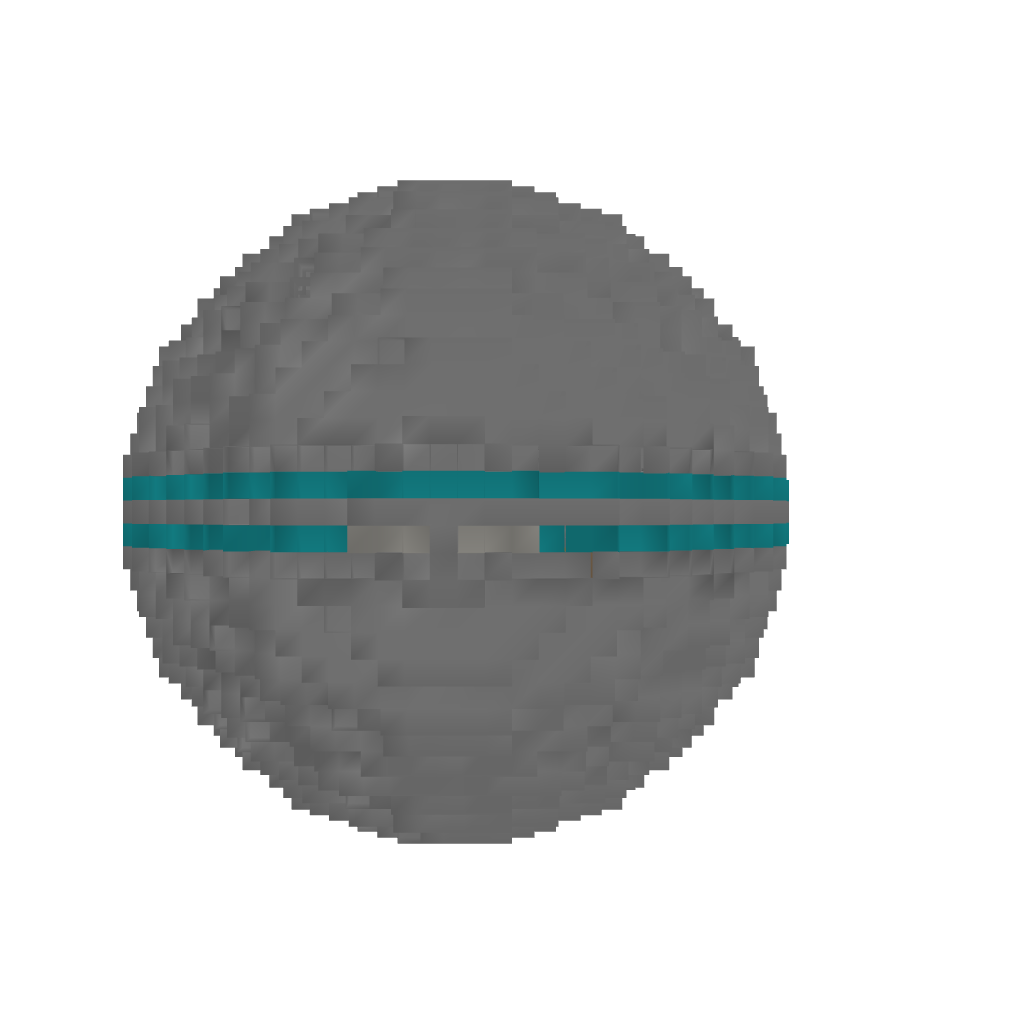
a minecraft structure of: Airship with guest rooms